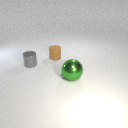
small gray metal cylinder behind large green metal sphere